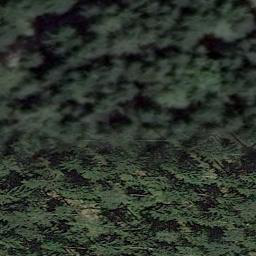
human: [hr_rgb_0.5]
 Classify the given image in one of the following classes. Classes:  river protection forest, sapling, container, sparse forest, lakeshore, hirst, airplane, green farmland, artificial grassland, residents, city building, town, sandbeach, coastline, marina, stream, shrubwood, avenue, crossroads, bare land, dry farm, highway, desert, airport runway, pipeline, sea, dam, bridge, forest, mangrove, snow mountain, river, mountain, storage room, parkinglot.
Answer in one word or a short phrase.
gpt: forest